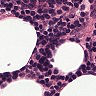
Metastatic tissue present: no